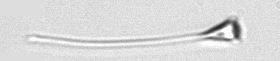
Label: Asterionellopsis_glacialis